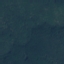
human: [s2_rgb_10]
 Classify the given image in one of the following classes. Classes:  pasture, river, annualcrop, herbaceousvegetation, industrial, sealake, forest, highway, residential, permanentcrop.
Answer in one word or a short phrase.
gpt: Forest